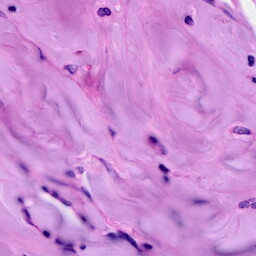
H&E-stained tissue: Breast